Platform: macOS
Application: Chrome
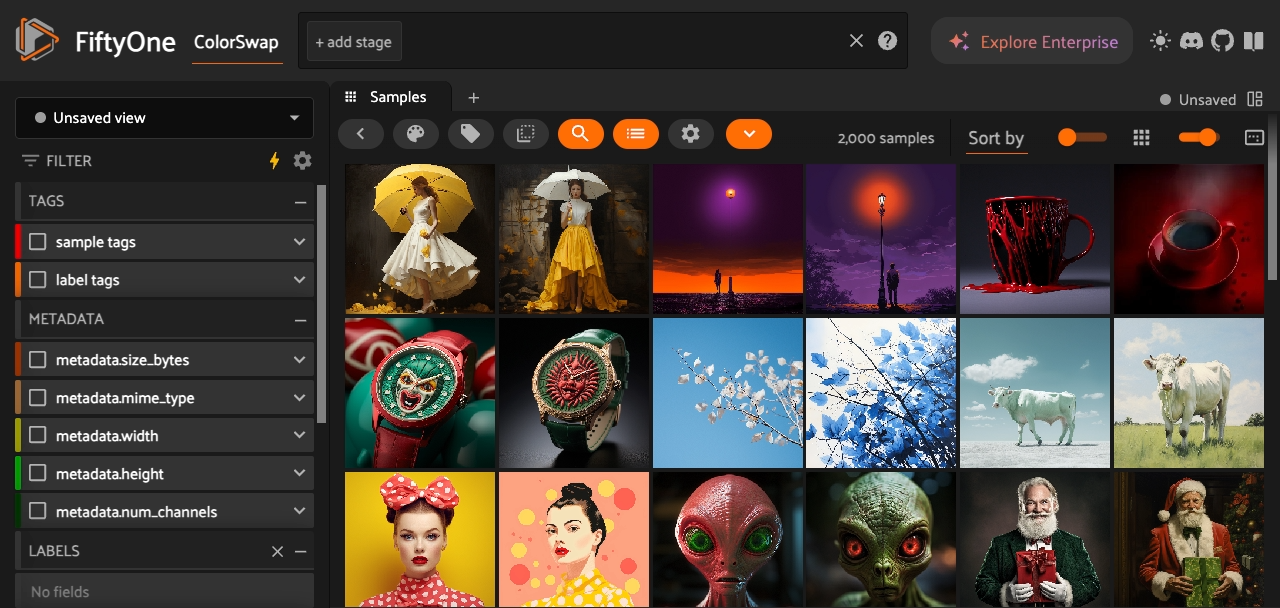
task_description: Open the workspaces menu
action_type: click
element_info: Button
steps_since_start: 1